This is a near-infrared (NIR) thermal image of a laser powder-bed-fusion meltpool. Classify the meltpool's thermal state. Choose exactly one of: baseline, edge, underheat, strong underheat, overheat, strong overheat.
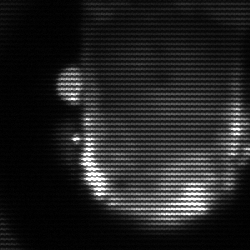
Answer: baseline